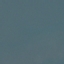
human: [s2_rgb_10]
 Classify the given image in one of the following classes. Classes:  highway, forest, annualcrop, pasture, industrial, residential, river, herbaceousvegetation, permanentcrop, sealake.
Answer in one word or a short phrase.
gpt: SeaLake